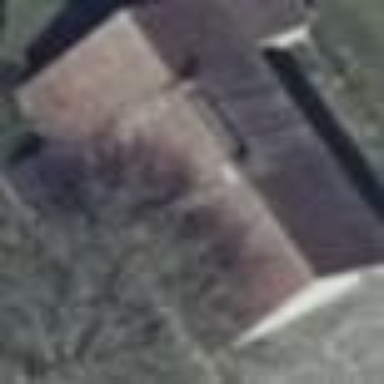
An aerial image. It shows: Simple and straightforward house.